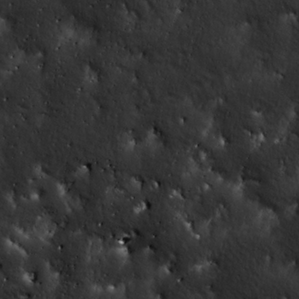
Label: non_frost